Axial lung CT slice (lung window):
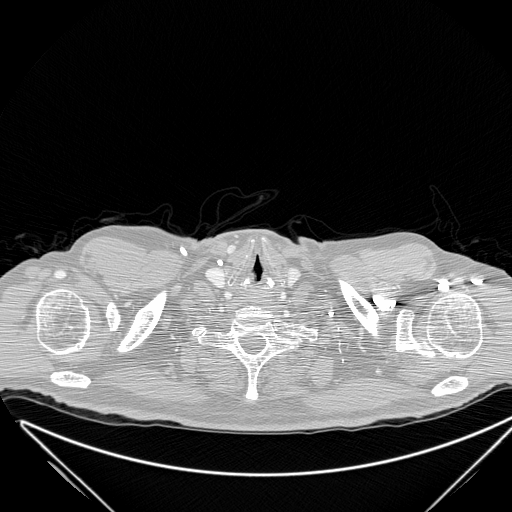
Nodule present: no